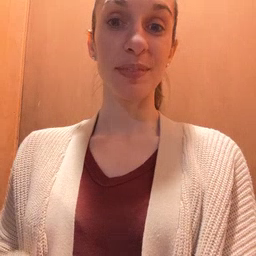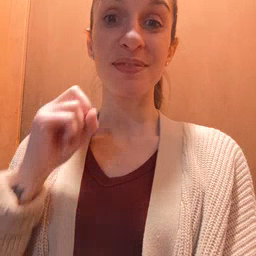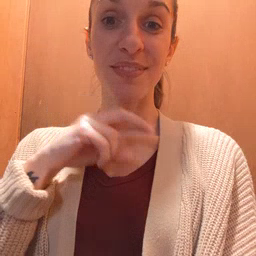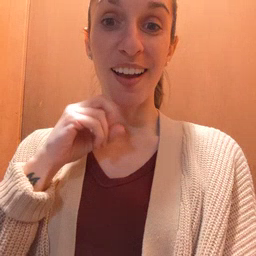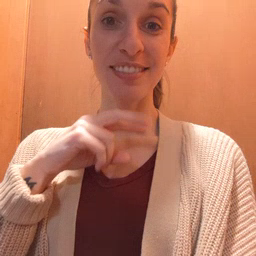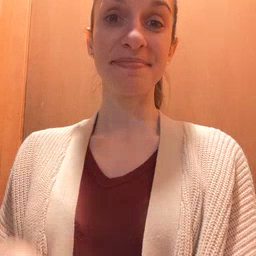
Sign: frog